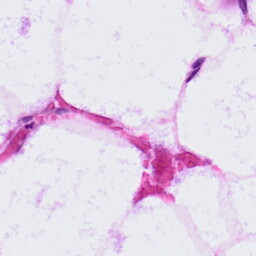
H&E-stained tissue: LymphNode